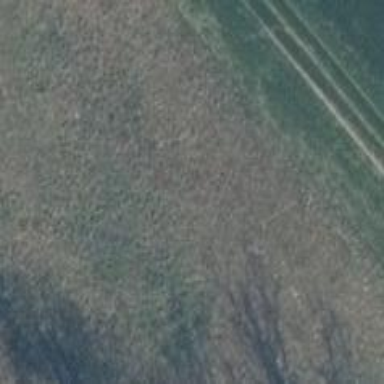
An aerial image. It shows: Area covered with grass.